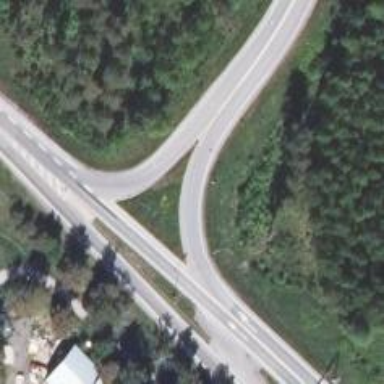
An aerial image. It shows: Trunk link highway.